Interaction volume radius: 10 \u00c5
Interaction volume height: 30 \u00c5
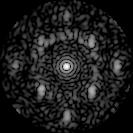
Disorder parameter: 0.5287